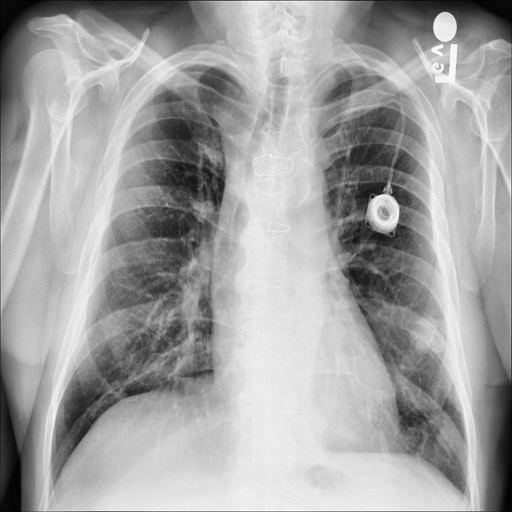
Finding: NORMAL